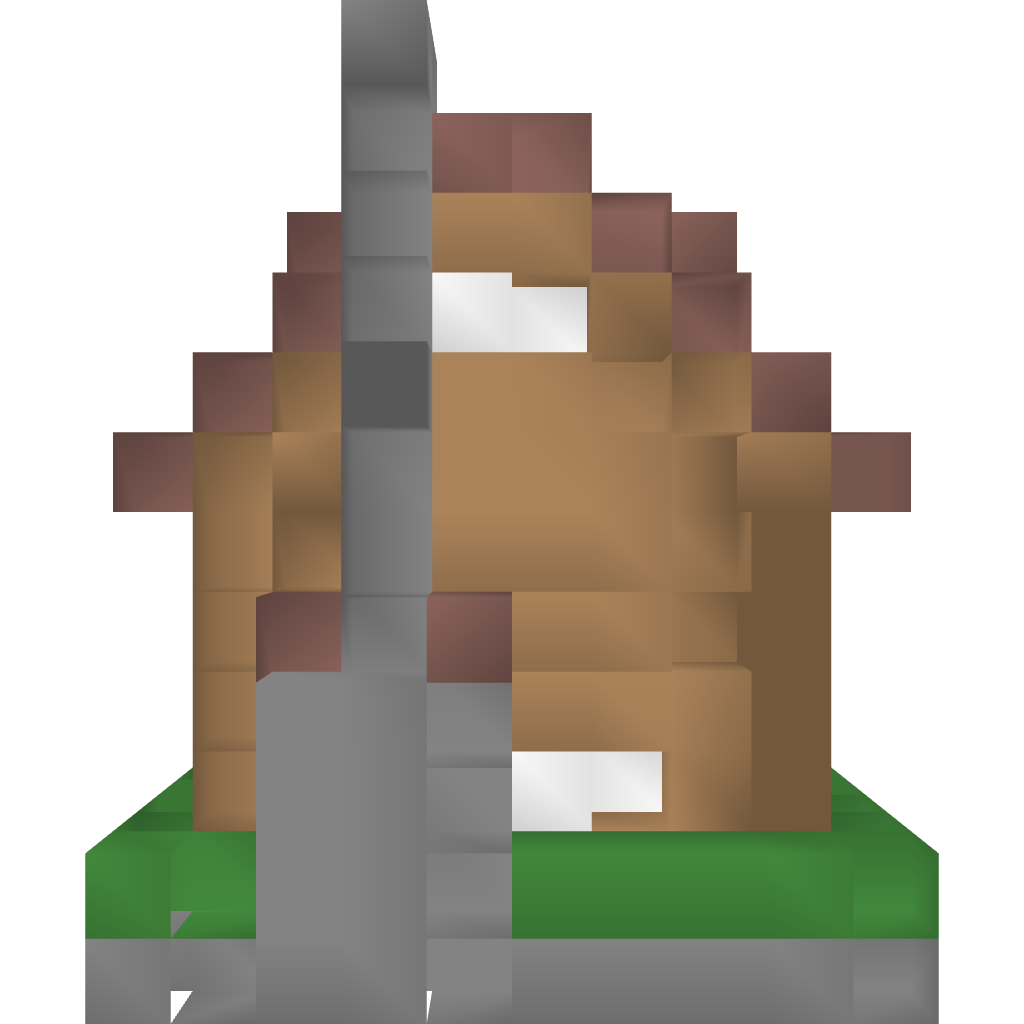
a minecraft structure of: Two Story House with Shed bad low quality